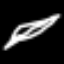
Label: leaf